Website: lowes
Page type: payment
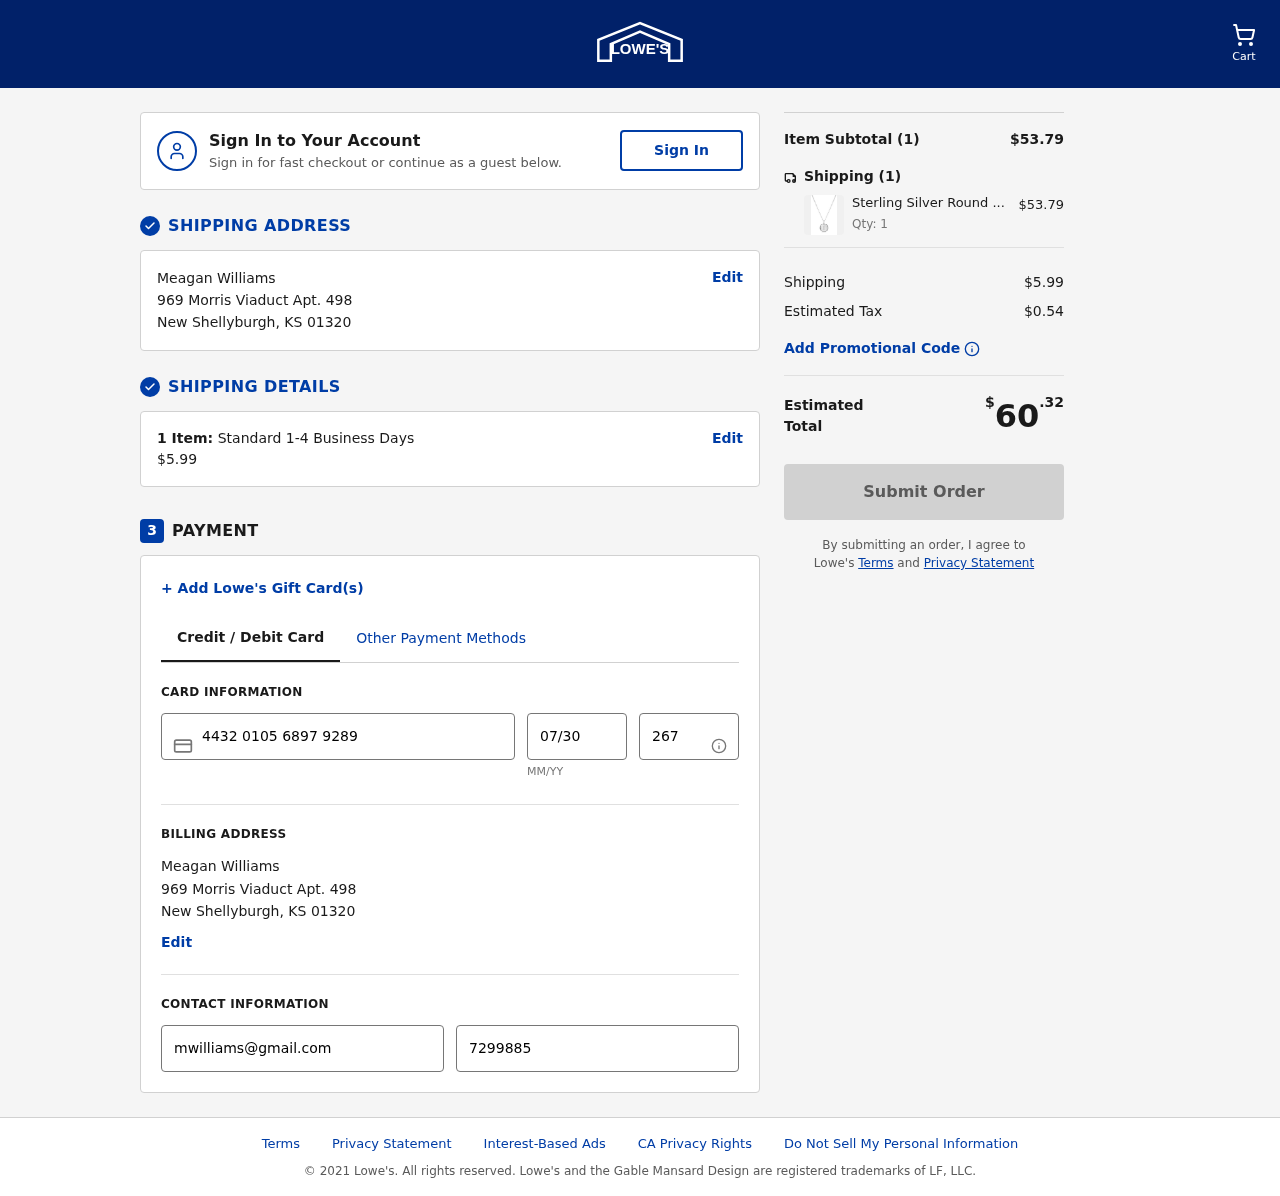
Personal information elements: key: PII_CARD_CVV
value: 267
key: PII_CARD_EXPIRY
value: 07/30
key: PII_CARD_NUMBER
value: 4432 0105 6897 9289
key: PII_CITY
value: New Shellyburgh
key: PII_EMAIL
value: mwilliams@gmail.com
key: PII_FULLNAME
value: Meagan Williams
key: PII_PHONE
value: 7299885144
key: PII_POSTCODE
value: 01320
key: PII_STATE_ABBR
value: KS
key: PII_STREET
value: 969 Morris Viaduct Apt. 498
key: PII_FULLNAME2
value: Meagan Williams
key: PII_STREET2
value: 969 Morris Viaduct Apt. 498
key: PII_CITY2
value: New Shellyburgh
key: PII_STATE_ABBR2
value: KS
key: PII_POSTCODE2
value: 01320
Product elements: key: PRODUCT1_NAME
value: Sterling Silver Round Disc Initial "I" Pendant Necklace, 18.64"
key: PRODUCT1_PRICE
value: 53.79
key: PRODUCT1_QUANTITY
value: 1
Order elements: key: ORDER_NUM_ITEMS
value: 1
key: ORDER_SHIPPING_COST
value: $5.99
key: ORDER_NUM_ITEMS2
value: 1
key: ORDER_SUBTOTAL
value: $53.79
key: ORDER_NUM_ITEMS3
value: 1
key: ORDER_SHIPPING_COST2
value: $5.99
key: ORDER_TAX
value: $0.54
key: ORDER_TOTAL
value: $60.32